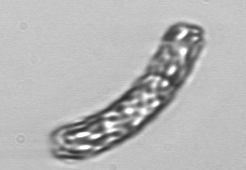
Label: Guinardia_striata